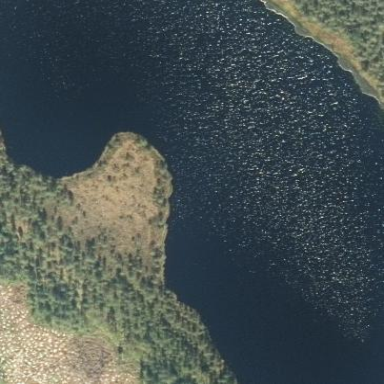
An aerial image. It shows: Serene lake surrounded by nature.